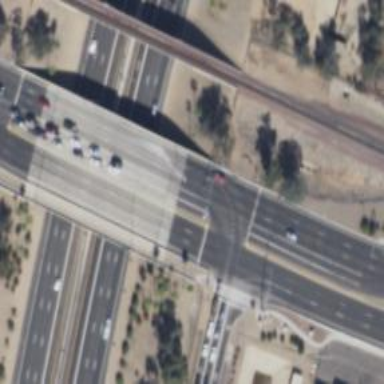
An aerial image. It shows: Trunk highway bridge with asphalt surface.